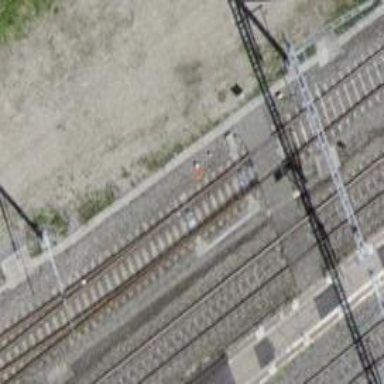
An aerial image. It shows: Railway switch.